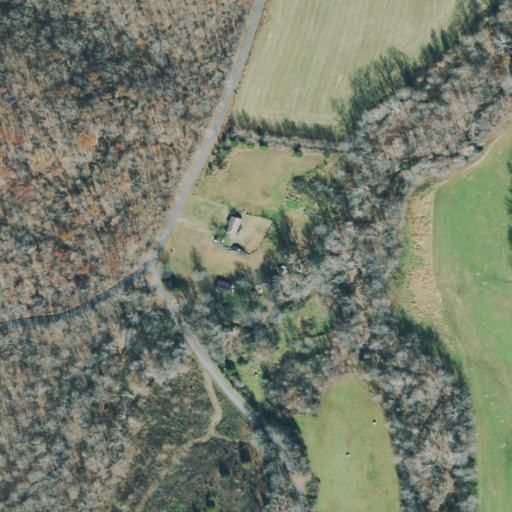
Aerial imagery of valley in Tennessee named Brown Hollow containing deciduous forest, pasture, open development, and mixed forest